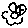
Label: flower